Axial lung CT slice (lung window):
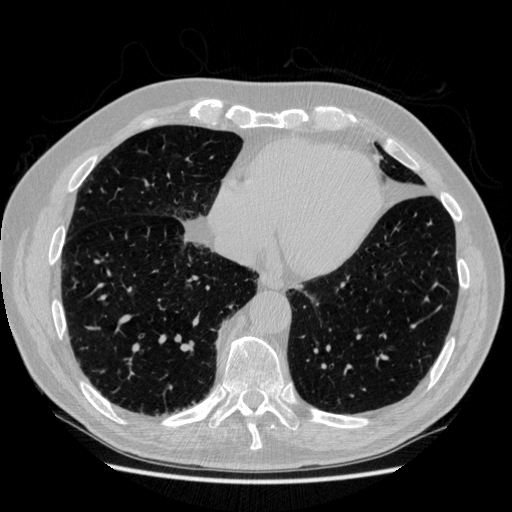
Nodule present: no